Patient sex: M
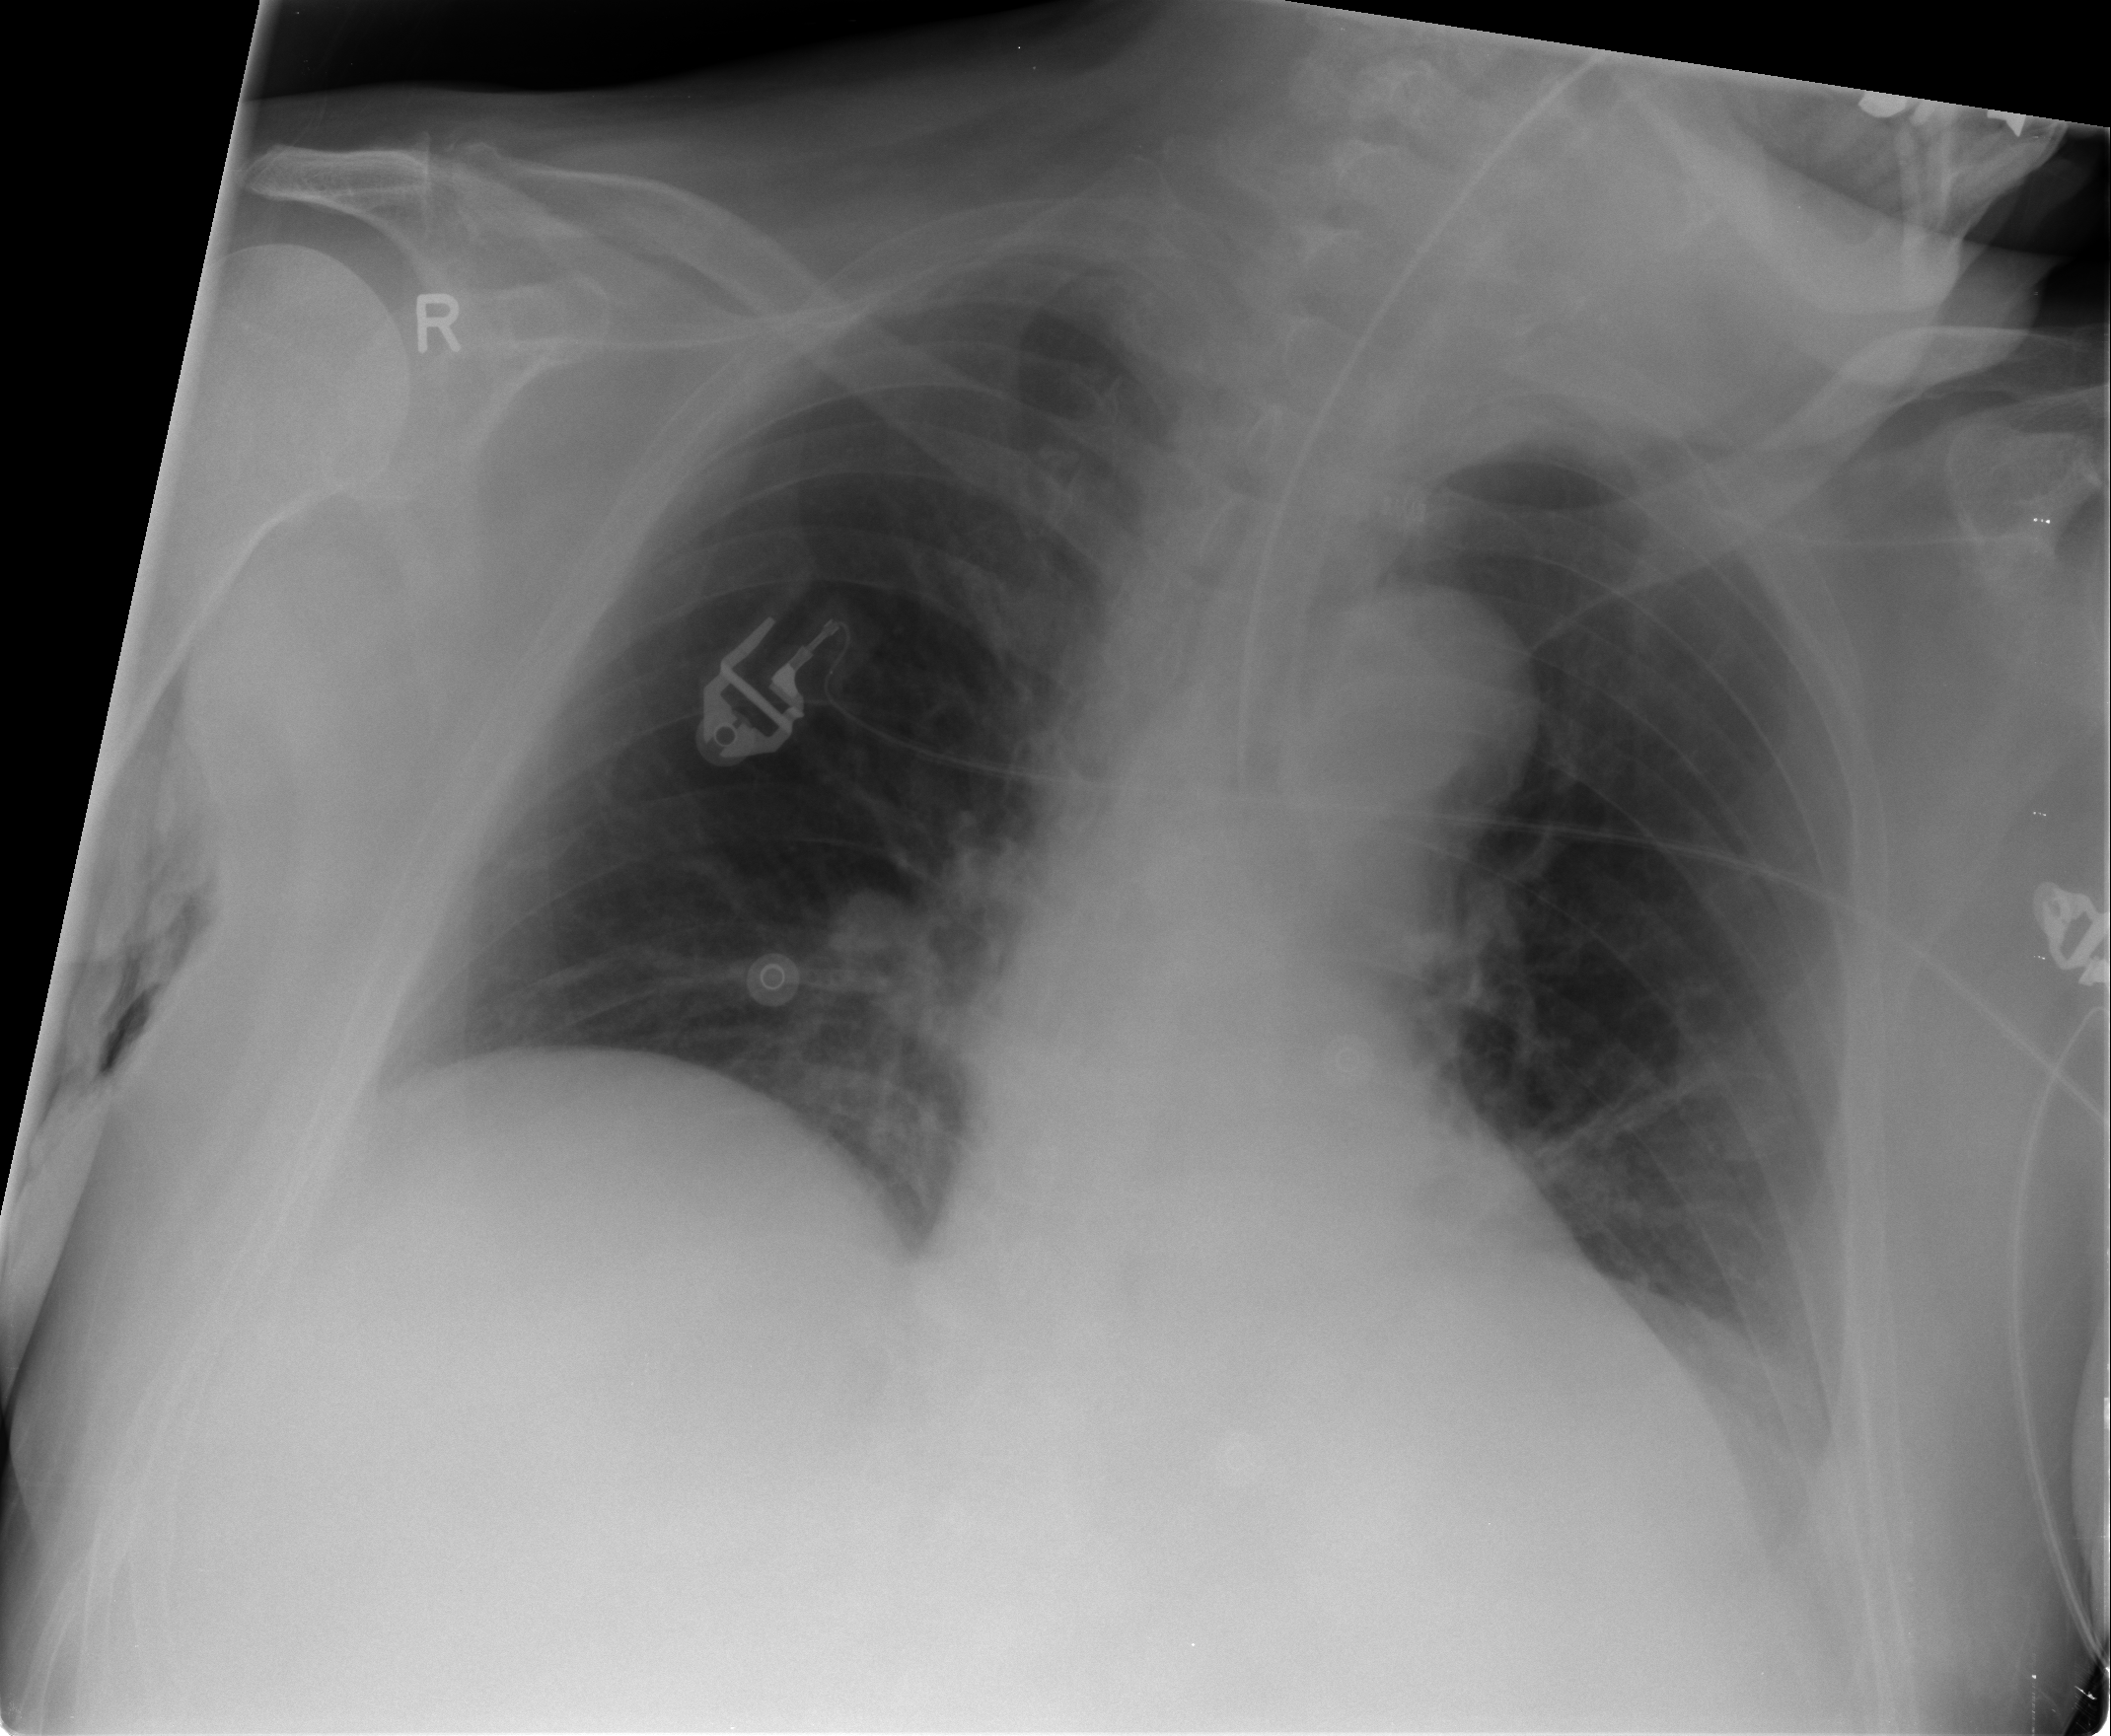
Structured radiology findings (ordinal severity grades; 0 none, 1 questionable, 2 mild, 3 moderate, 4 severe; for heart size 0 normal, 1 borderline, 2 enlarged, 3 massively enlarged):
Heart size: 0
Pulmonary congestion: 0
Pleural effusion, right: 0
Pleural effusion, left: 0
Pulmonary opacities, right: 0
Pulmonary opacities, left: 0
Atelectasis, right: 0
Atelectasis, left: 1